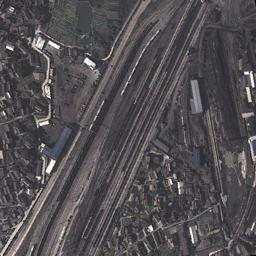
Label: railway_station